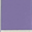
Piece: xx